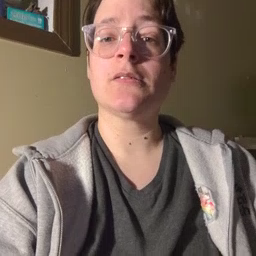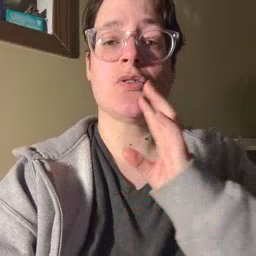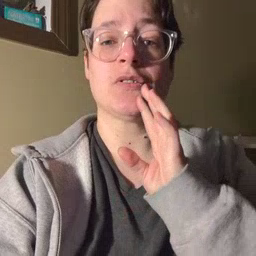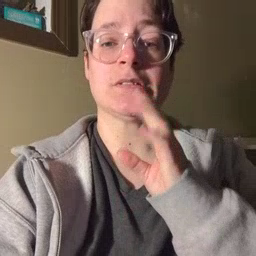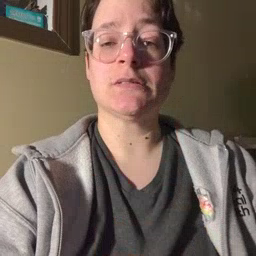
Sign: talk